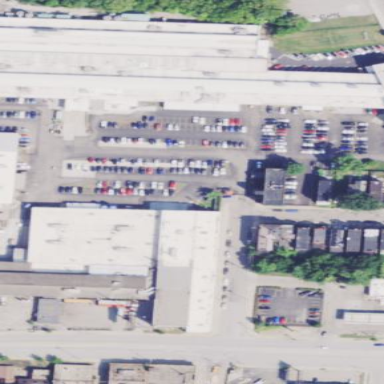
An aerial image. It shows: Industrial building.